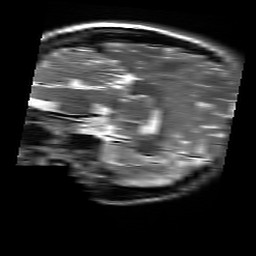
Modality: T2w
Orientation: sagittal
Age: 21
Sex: female
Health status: healthy
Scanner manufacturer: siemens
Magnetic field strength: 3 T
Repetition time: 4.01 s
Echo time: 0.116 s